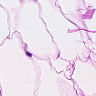
Metastatic tissue present: no